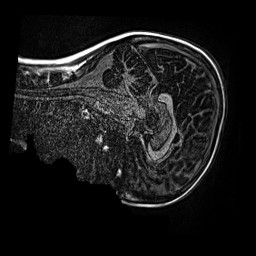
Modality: MP2RAGE
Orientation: sagittal
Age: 11
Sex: male
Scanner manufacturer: siemens
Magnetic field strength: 3 T
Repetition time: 4 s
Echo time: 0.00299 s